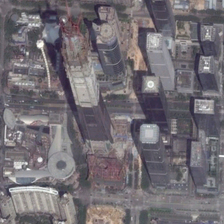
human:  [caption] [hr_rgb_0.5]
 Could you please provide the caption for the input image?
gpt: there are buildings, roads and trees .

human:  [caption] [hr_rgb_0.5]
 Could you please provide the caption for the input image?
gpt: many tall buildings and some green trees are in a commercial area .

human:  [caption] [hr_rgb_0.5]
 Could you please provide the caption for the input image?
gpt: it is green trees, gray roads and black, white, red buildings .

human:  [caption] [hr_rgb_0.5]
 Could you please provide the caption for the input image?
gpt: many tall buildings and some green trees are in a commercial area .

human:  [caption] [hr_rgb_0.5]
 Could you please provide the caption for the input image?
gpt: there are buildings, roads and trees .